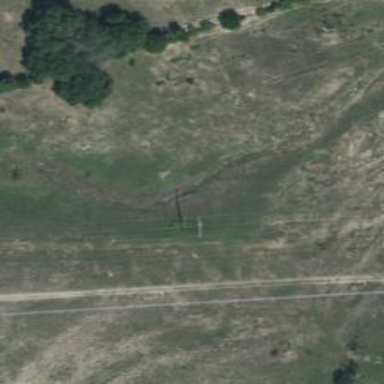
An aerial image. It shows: Power tower.